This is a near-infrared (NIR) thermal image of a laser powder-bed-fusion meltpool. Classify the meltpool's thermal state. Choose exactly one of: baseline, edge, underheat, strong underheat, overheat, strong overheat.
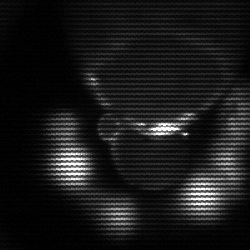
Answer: edge